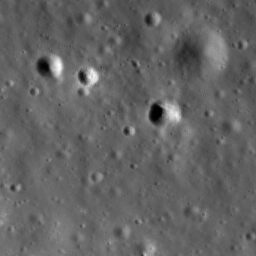
Host type: hard_negative
Lunar coordinates: latitude -9.517, longitude -130.306